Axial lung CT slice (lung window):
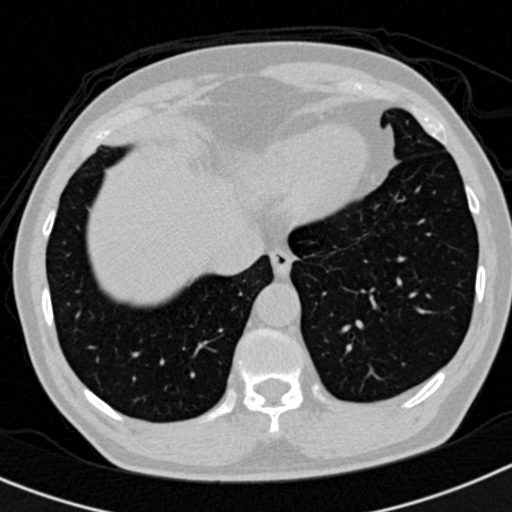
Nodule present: no